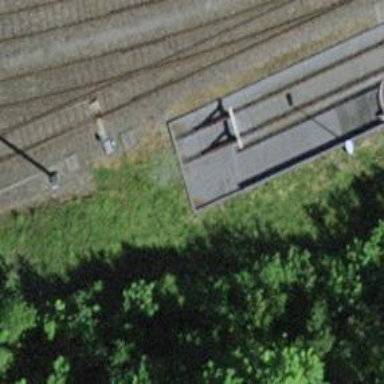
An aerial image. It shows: Railway buffer stop.